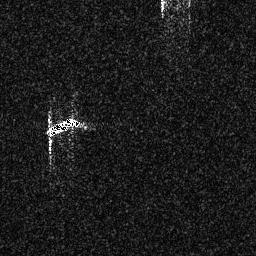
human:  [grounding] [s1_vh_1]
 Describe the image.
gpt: In the satellite image, there is  <ref>1 medium ship </ref> <box>[[16, 45, 31, 53, 0]]</box> located at left.